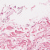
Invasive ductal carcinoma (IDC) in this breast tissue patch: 0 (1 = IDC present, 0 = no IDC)